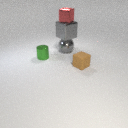
small red metal cube above large gray metal sphere